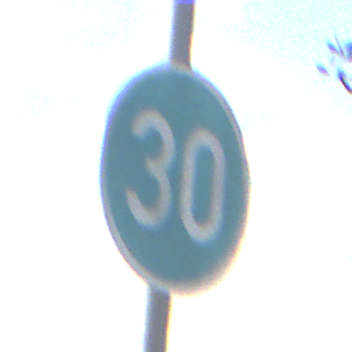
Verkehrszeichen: VorgeschriebeneMindestgeschwindigkeit
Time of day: MorningAfternoon
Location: Outdoor (Suburban)
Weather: PartlyCloudy
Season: NotSpecified
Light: Natural